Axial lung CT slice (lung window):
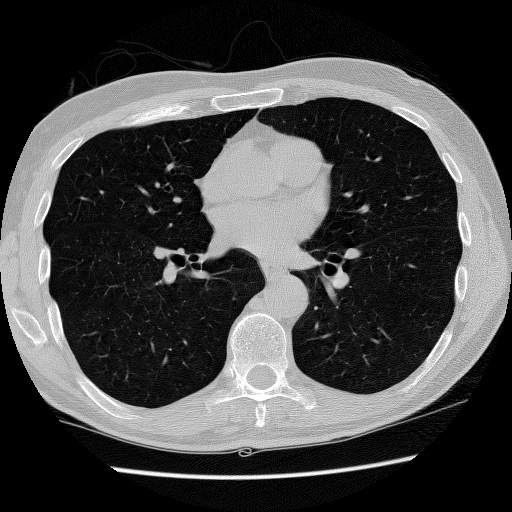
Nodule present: no